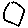
Label: hexagon